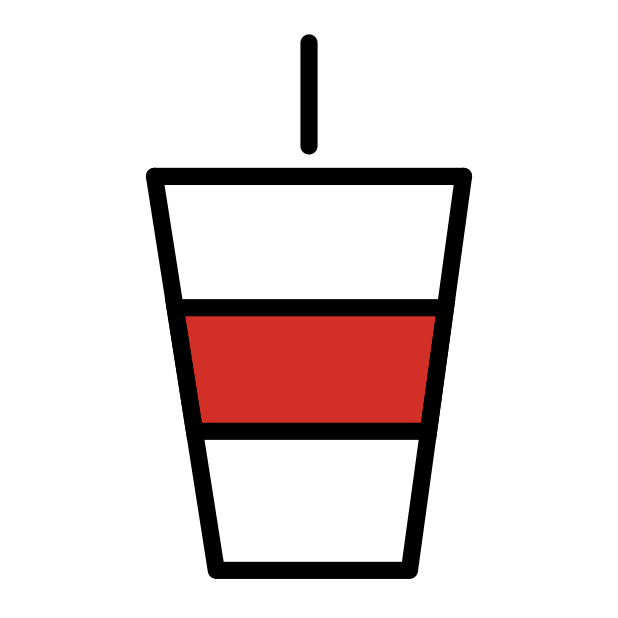
Emoji: 🥤
Name: cup with straw
Unicode: 0x1f964